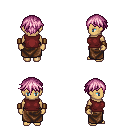
a pixel art fantasy rpg character, female body template, human, tanned skin, maroon sleeveless shirt, robe skirt, pink short bangs hairstyle, leather bracers, four views (front, back, left, right), 2x2 character sprite sheet, small pixel art, hard edges, no anti-aliasing